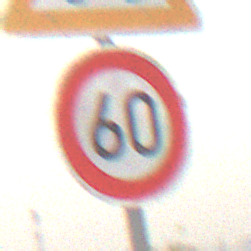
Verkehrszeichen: Geschwindigkeit60
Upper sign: RadverkehrRechts
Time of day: MorningAfternoon
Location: Outdoor (Suburban)
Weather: Overcast
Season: NotSpecified
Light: Natural